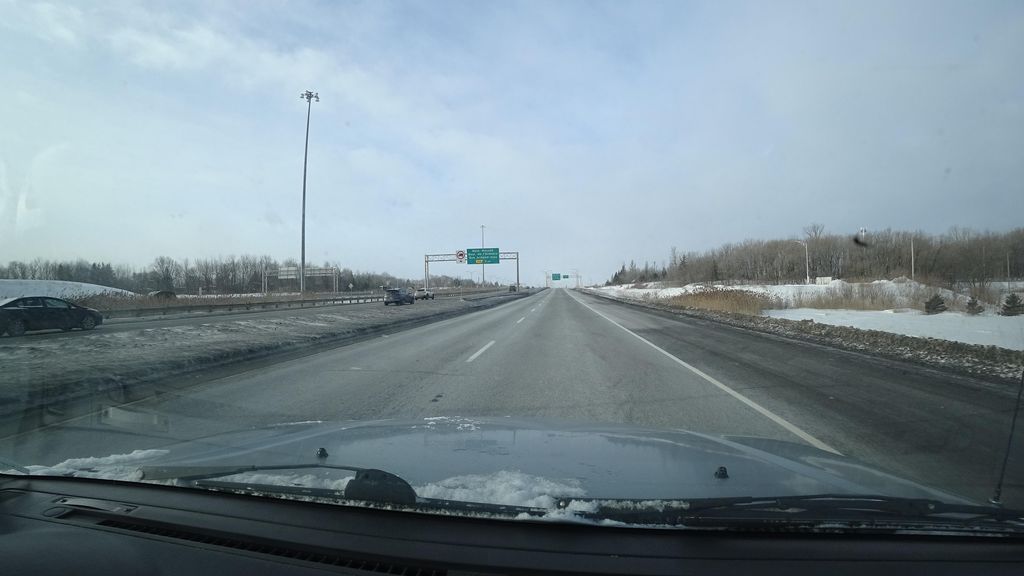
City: quebec_city